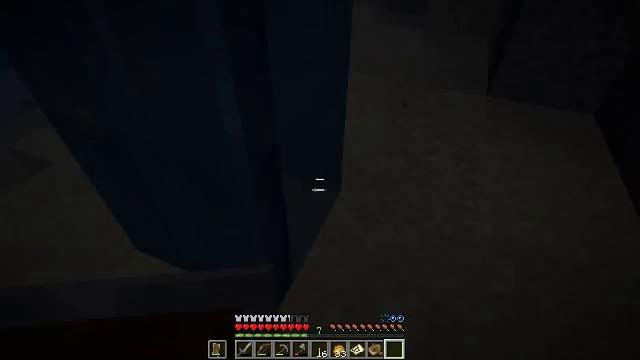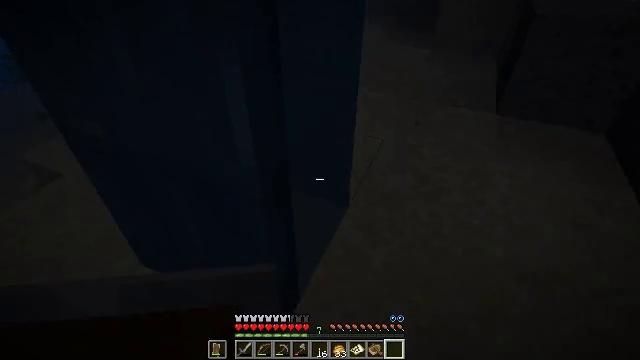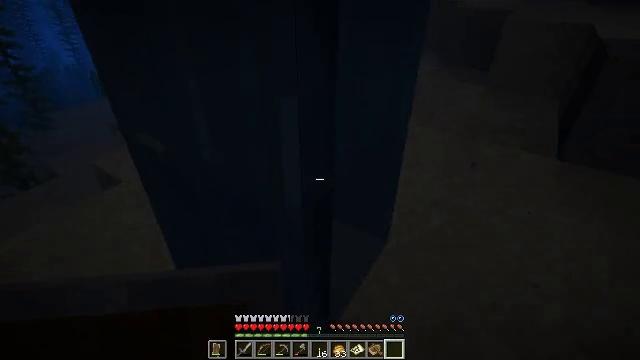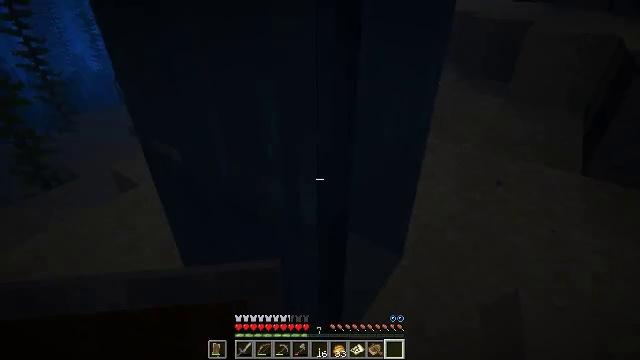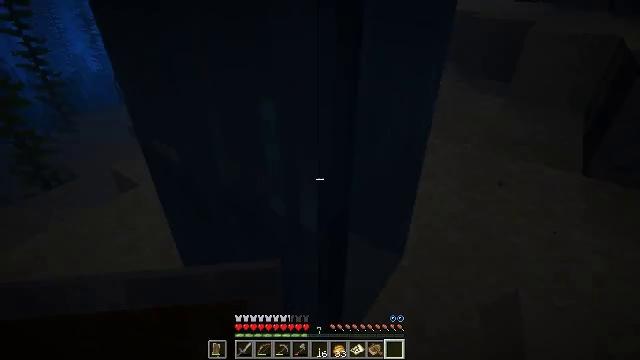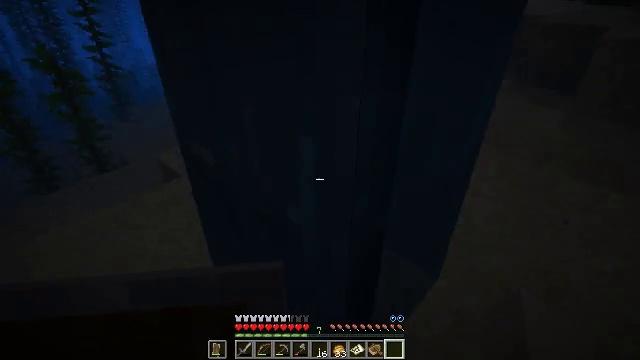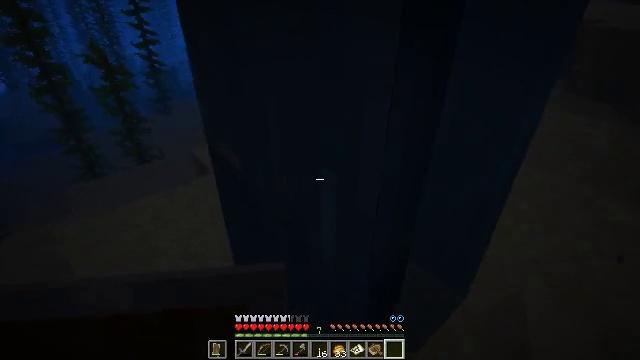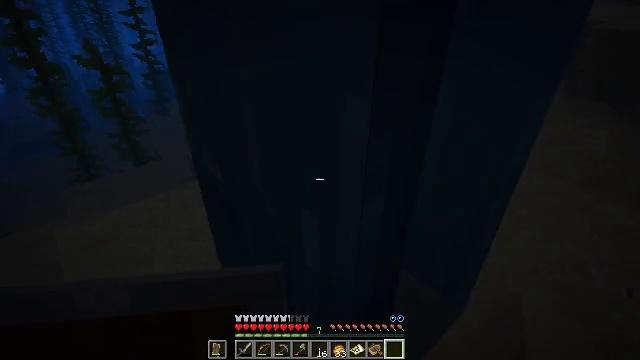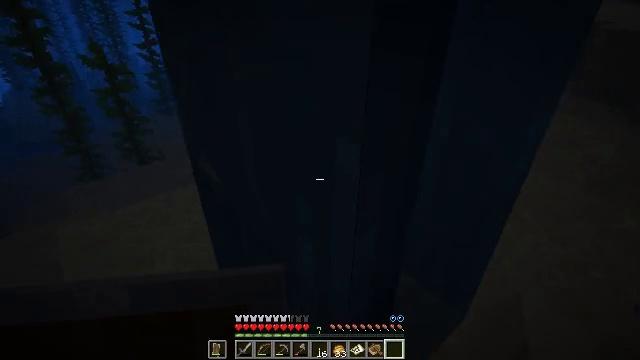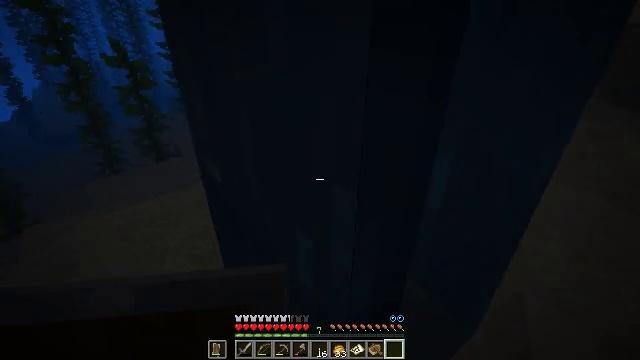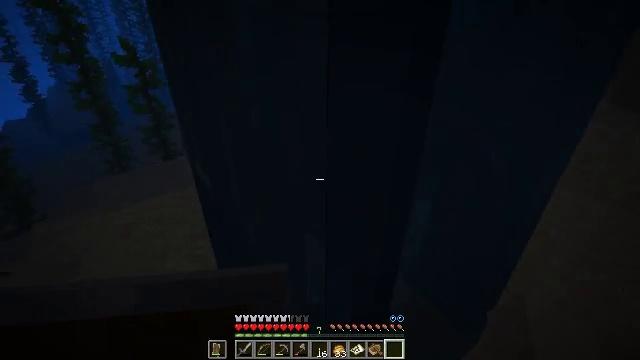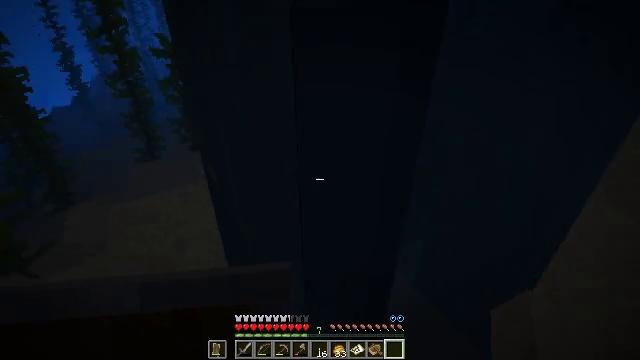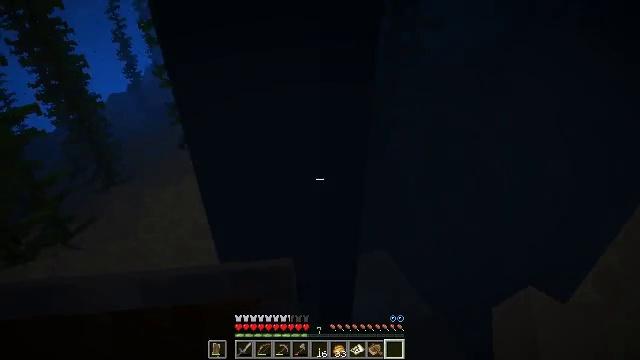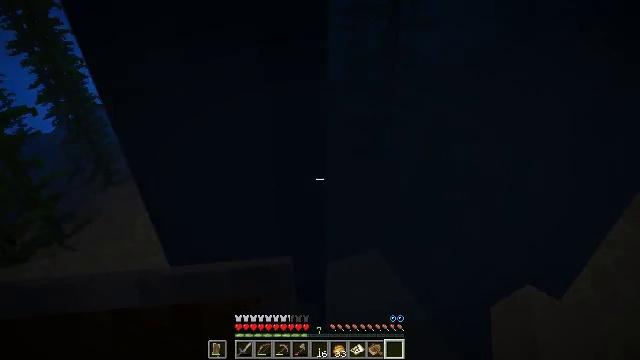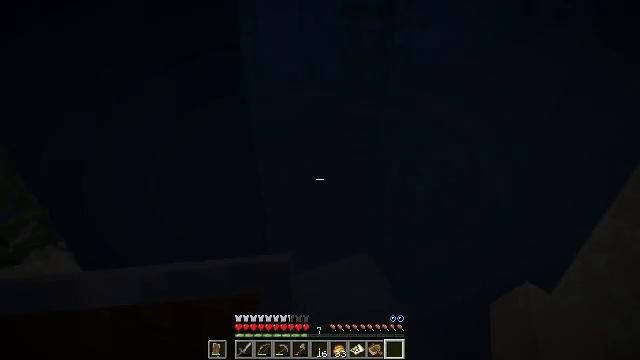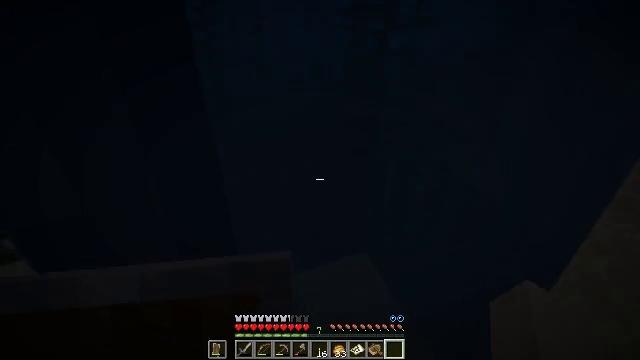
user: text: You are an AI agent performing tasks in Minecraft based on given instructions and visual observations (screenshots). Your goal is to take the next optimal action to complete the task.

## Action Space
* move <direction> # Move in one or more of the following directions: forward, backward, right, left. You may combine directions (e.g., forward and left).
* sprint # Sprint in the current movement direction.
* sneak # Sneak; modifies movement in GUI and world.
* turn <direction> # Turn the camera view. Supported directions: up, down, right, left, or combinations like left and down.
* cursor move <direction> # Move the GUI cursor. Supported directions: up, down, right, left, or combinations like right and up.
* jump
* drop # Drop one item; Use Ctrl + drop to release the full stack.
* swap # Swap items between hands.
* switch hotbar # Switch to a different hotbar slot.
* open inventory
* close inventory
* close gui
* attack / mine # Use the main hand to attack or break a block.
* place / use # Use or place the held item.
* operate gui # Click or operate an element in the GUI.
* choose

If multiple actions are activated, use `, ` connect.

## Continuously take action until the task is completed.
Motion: motion action
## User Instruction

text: Mine the dark oak door to remove it.
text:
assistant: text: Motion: turn left and up
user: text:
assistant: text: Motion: turn left and up
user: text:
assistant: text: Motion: move forward, turn left and up
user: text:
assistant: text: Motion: move forward
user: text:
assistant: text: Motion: move forward and move right, turn left
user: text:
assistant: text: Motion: move forward and move right, turn left
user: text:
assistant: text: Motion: move forward and move right
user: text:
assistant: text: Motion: move forward and move right
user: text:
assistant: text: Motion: move forward and move right, turn left
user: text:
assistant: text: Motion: move forward and move right, turn left
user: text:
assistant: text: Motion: move forward and move right, turn left
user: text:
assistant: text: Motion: move forward and move right, turn left
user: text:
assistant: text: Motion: move forward
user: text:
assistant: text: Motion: move forward and move right
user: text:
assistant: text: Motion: move forward and move right
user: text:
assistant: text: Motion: move forward and move right, turn left
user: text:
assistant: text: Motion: move forward and move right, turn left
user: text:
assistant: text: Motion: move forward, turn left
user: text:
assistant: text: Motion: move forward, turn left
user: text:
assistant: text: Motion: move forward, turn left and up
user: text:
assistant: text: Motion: move forward, turn left
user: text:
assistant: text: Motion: turn left and up
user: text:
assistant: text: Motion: turn left and up
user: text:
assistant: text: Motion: move forward
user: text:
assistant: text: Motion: move forward
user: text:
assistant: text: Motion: turn up
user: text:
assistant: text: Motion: no_op
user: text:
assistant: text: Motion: turn right
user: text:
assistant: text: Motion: turn right and up
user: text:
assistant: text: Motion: turn right and up